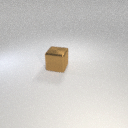
large brown metal cube